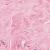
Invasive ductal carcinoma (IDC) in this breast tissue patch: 0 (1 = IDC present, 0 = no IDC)